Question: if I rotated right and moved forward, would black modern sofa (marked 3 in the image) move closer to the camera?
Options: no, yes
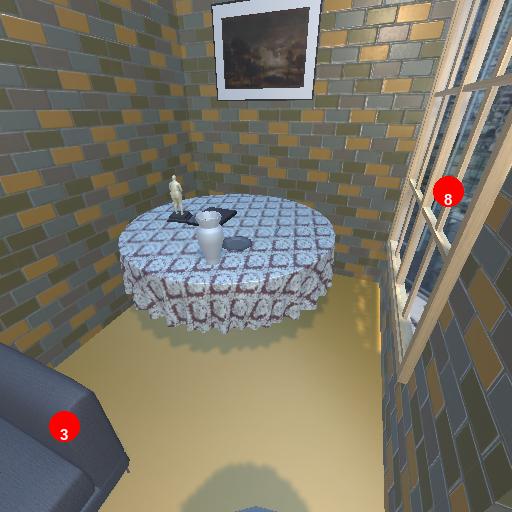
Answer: no